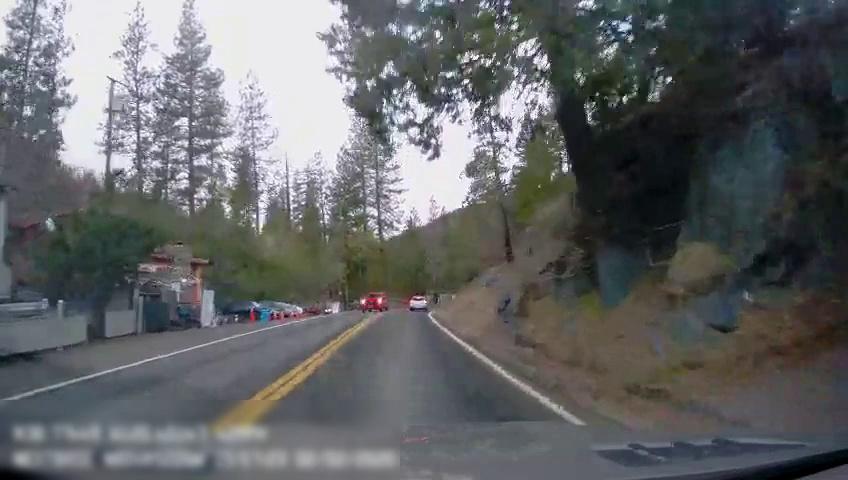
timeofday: Day
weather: Cloudy
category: Drivable Space
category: Vehicles | Car
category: Vehicles | Truck
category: Lanes | Current Lane
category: Lanes | Current Lane
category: Lanes | Opposite Lane